Question: I have a mysql db which one of the columns is of type timestamp. And the records look like this

How do I select the most recent timestamp in a query and display it?
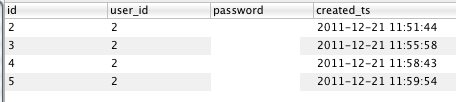
Answer: It's simple:
'''
SELECT * FROM TABLE ORDER BY CREATED_TS LIMIT 1
'''